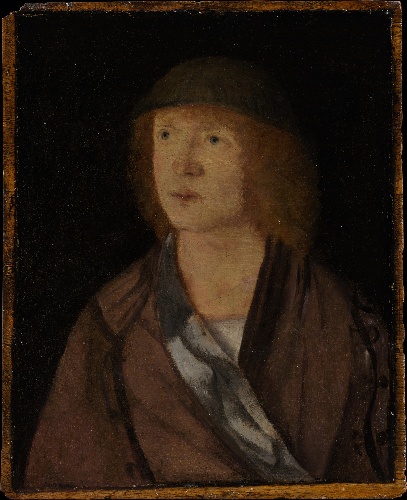
Title: Portrait of a Young Man; (reverse) Girl Making a Garland
Artist: Hans Süss von Kulmbach
Artist bio: German, Kulmbach ca. 1480–1522 Nuremberg
Date: ca. 1508
Object type: Painting
Classification: Paintings
Medium: Oil on poplar
Dimensions: 7 x 5 1/2 in. (17.8 x 14 cm)
Department: European Paintings
Credit line: Gift of J. Pierpont Morgan, 1917
Accession year: 1917
Repository: Metropolitan Museum of Art, New York, NY
Tags: Girls|Men|Portraits|Cats